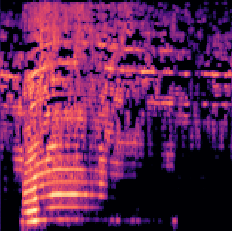
Sound class: Chainsaw